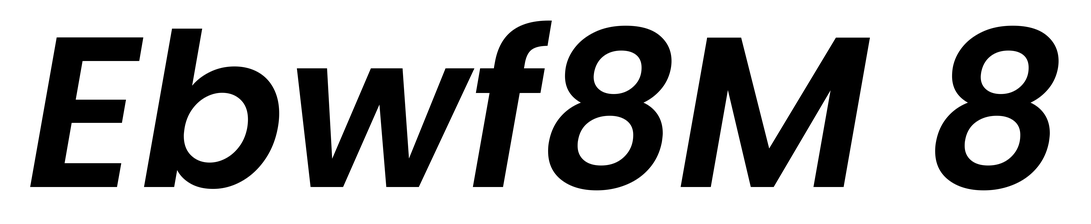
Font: Poppins-SemiBoldItalic